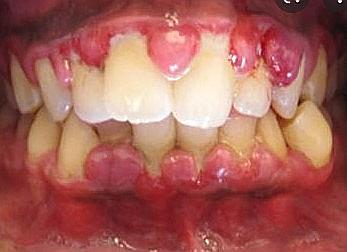
Condition: Gingivitis